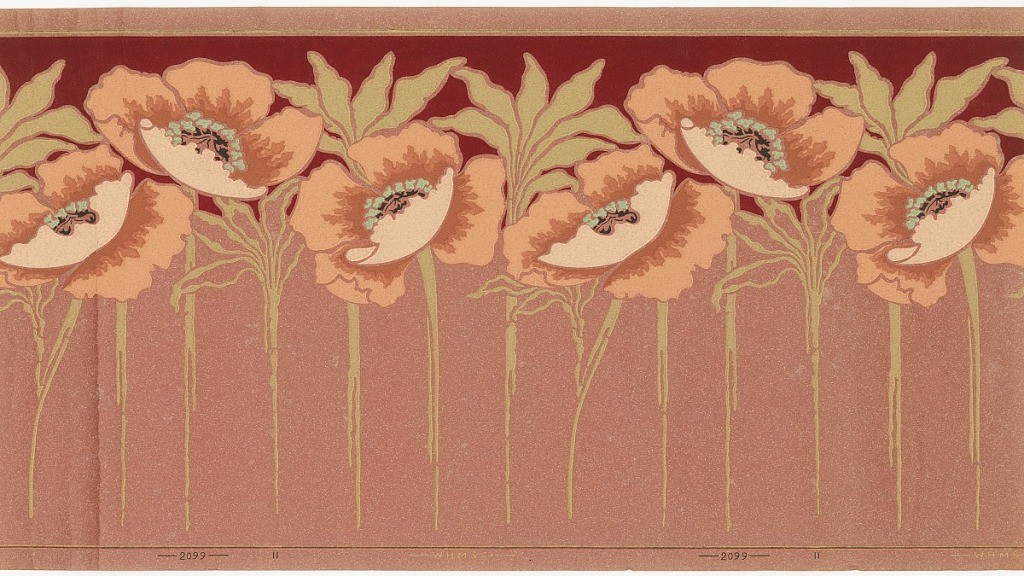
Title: Frieze
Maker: William H. Mairs and Company, Brooklyn, New York
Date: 1905–1915
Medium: Machine-printed oatmeal paper
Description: Large-scale poppies on stem with flowers running along top edge and stems at bottom. The space between the band of poppy flowers and the top edge is printed deep red. Printed on pink oatmeal paper.